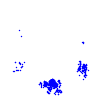
Particle: electron